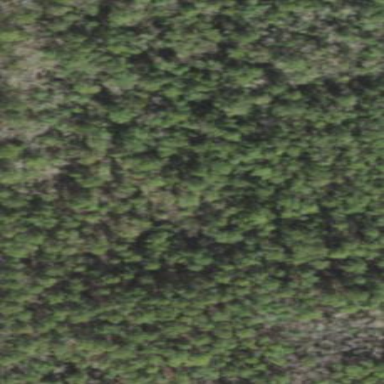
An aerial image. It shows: Woodland with needle-leaved trees.